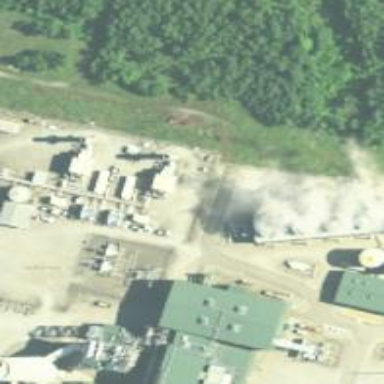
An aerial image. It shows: Gas-powered generator. It is gas turbine type generator.